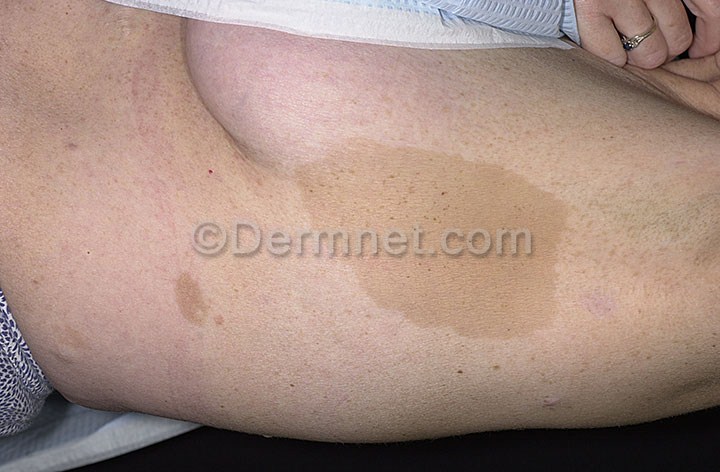
Disease: Systemic Disease